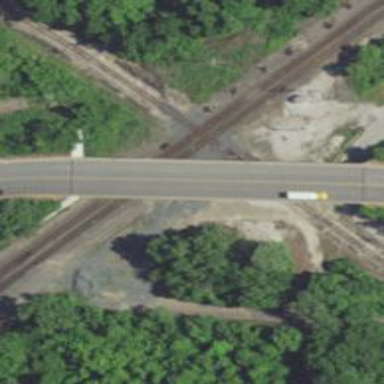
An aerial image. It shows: Railway crossing.